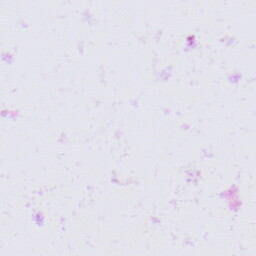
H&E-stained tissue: Prostate